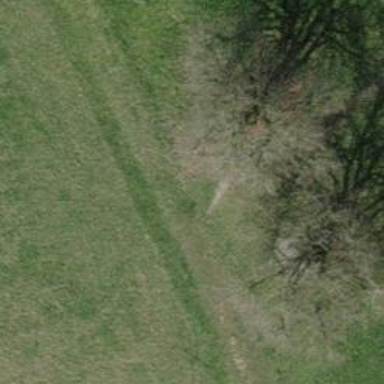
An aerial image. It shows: Track with very rough surface.